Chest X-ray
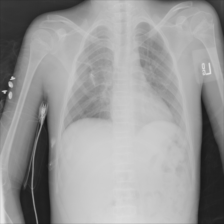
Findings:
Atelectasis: negative
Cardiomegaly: negative
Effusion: negative
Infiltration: negative
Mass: negative
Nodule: negative
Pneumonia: negative
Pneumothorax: negative
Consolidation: negative
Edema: negative
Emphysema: negative
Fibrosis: negative
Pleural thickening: negative
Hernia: negative